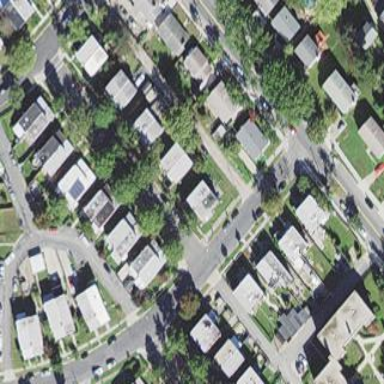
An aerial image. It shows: Sidewalk.